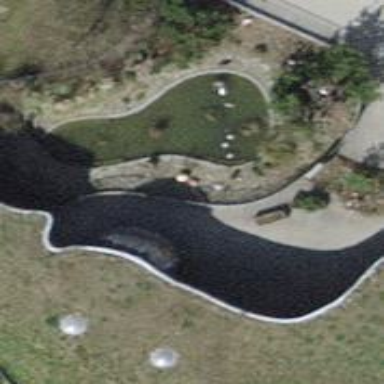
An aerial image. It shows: Aviary in the zoo.